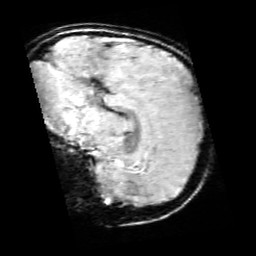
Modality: SWI
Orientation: sagittal
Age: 9
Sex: female
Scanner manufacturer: siemens
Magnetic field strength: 3 T
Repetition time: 0.027 s
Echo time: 0.02 s